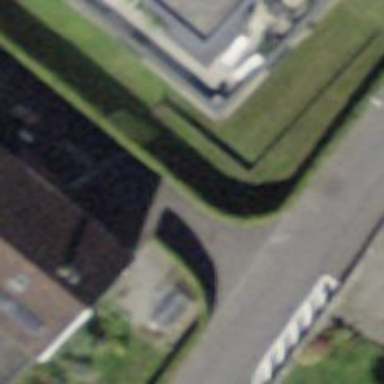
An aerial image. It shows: Bollard barrier.